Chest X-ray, PA view. Patient: 53 years old, sex M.
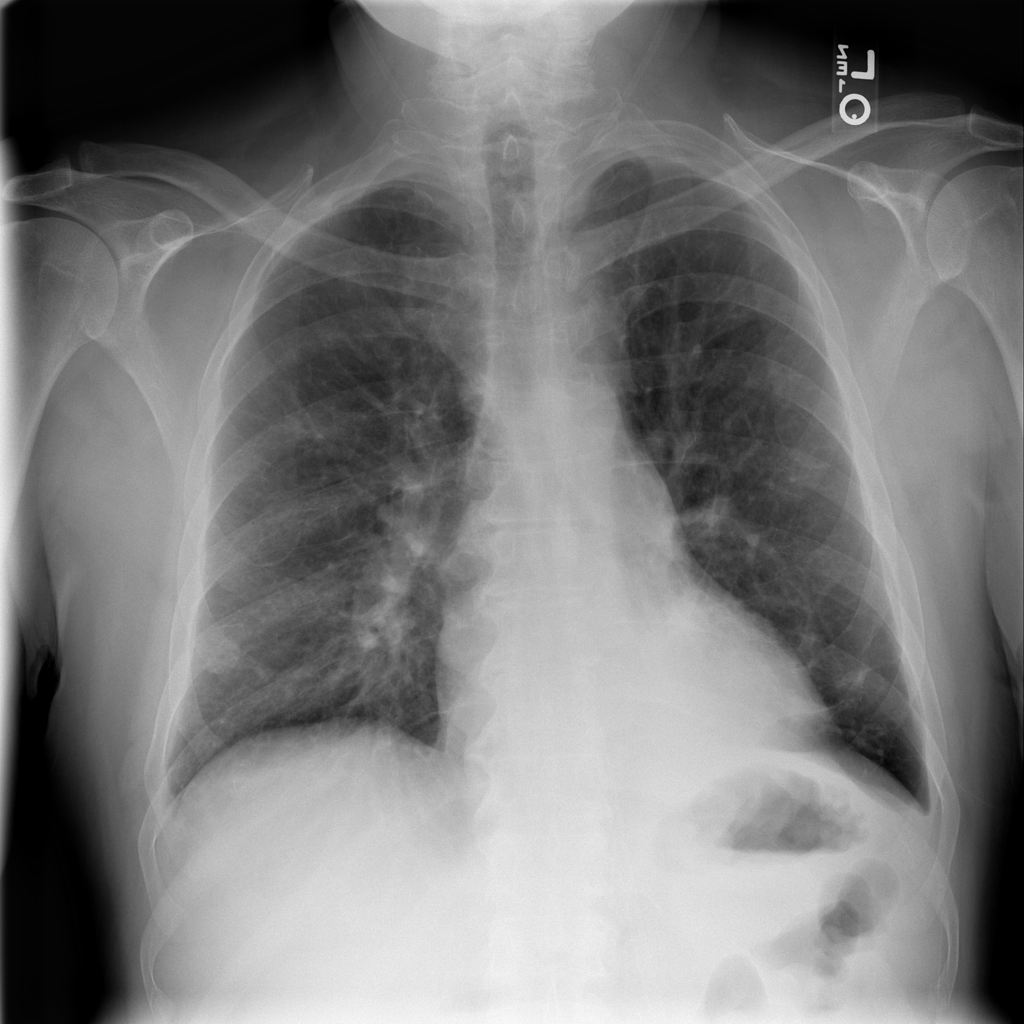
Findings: Effusion, Infiltration